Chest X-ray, PA view. Patient: 58 years old, sex F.
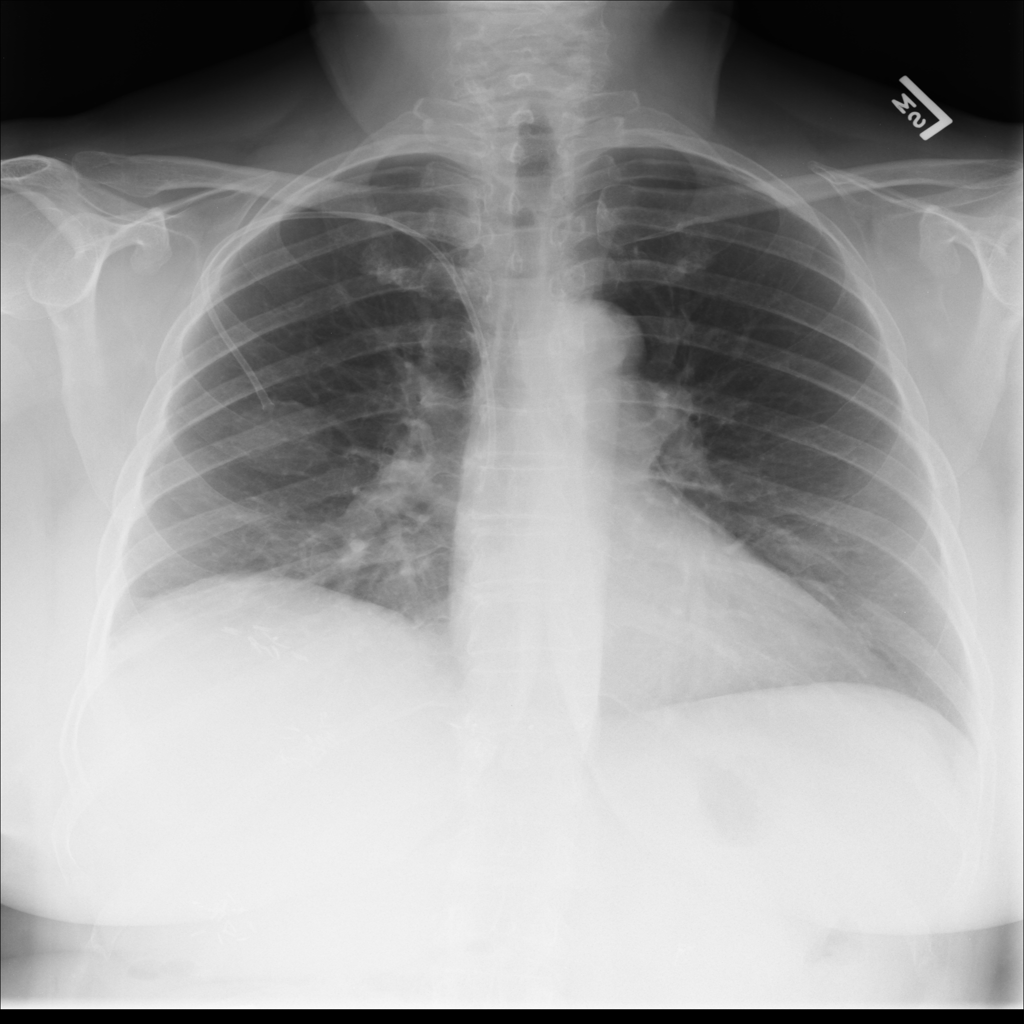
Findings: No Finding